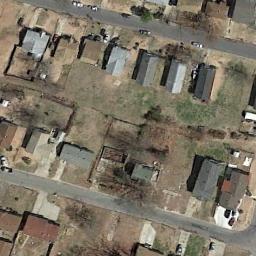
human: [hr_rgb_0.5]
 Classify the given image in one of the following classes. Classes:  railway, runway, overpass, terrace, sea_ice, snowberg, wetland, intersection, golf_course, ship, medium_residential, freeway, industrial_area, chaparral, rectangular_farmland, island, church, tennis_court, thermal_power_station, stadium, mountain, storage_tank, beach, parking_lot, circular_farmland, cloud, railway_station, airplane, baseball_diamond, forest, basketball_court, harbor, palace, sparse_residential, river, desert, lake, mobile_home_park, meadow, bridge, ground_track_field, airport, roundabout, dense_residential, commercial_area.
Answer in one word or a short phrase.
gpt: medium_residential